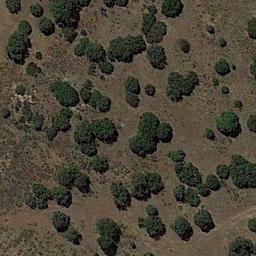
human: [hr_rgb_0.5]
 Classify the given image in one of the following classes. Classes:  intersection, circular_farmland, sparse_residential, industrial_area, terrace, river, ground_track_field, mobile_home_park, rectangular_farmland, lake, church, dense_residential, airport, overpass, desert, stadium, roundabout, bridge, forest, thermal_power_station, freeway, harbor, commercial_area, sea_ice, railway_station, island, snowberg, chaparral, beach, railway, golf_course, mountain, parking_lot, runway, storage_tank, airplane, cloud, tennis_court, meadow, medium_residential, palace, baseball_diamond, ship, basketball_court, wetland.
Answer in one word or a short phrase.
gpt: chaparral